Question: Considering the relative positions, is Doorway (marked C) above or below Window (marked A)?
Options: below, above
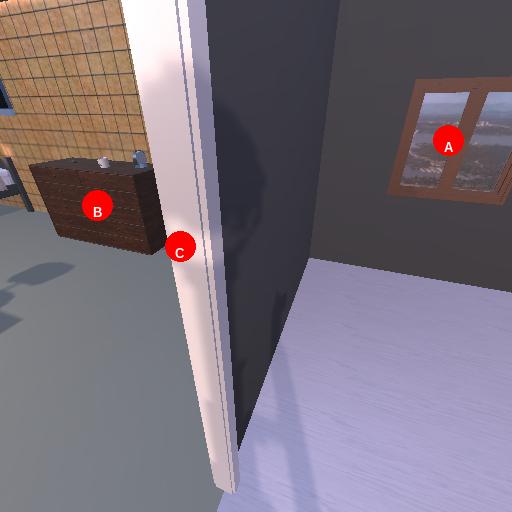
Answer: below